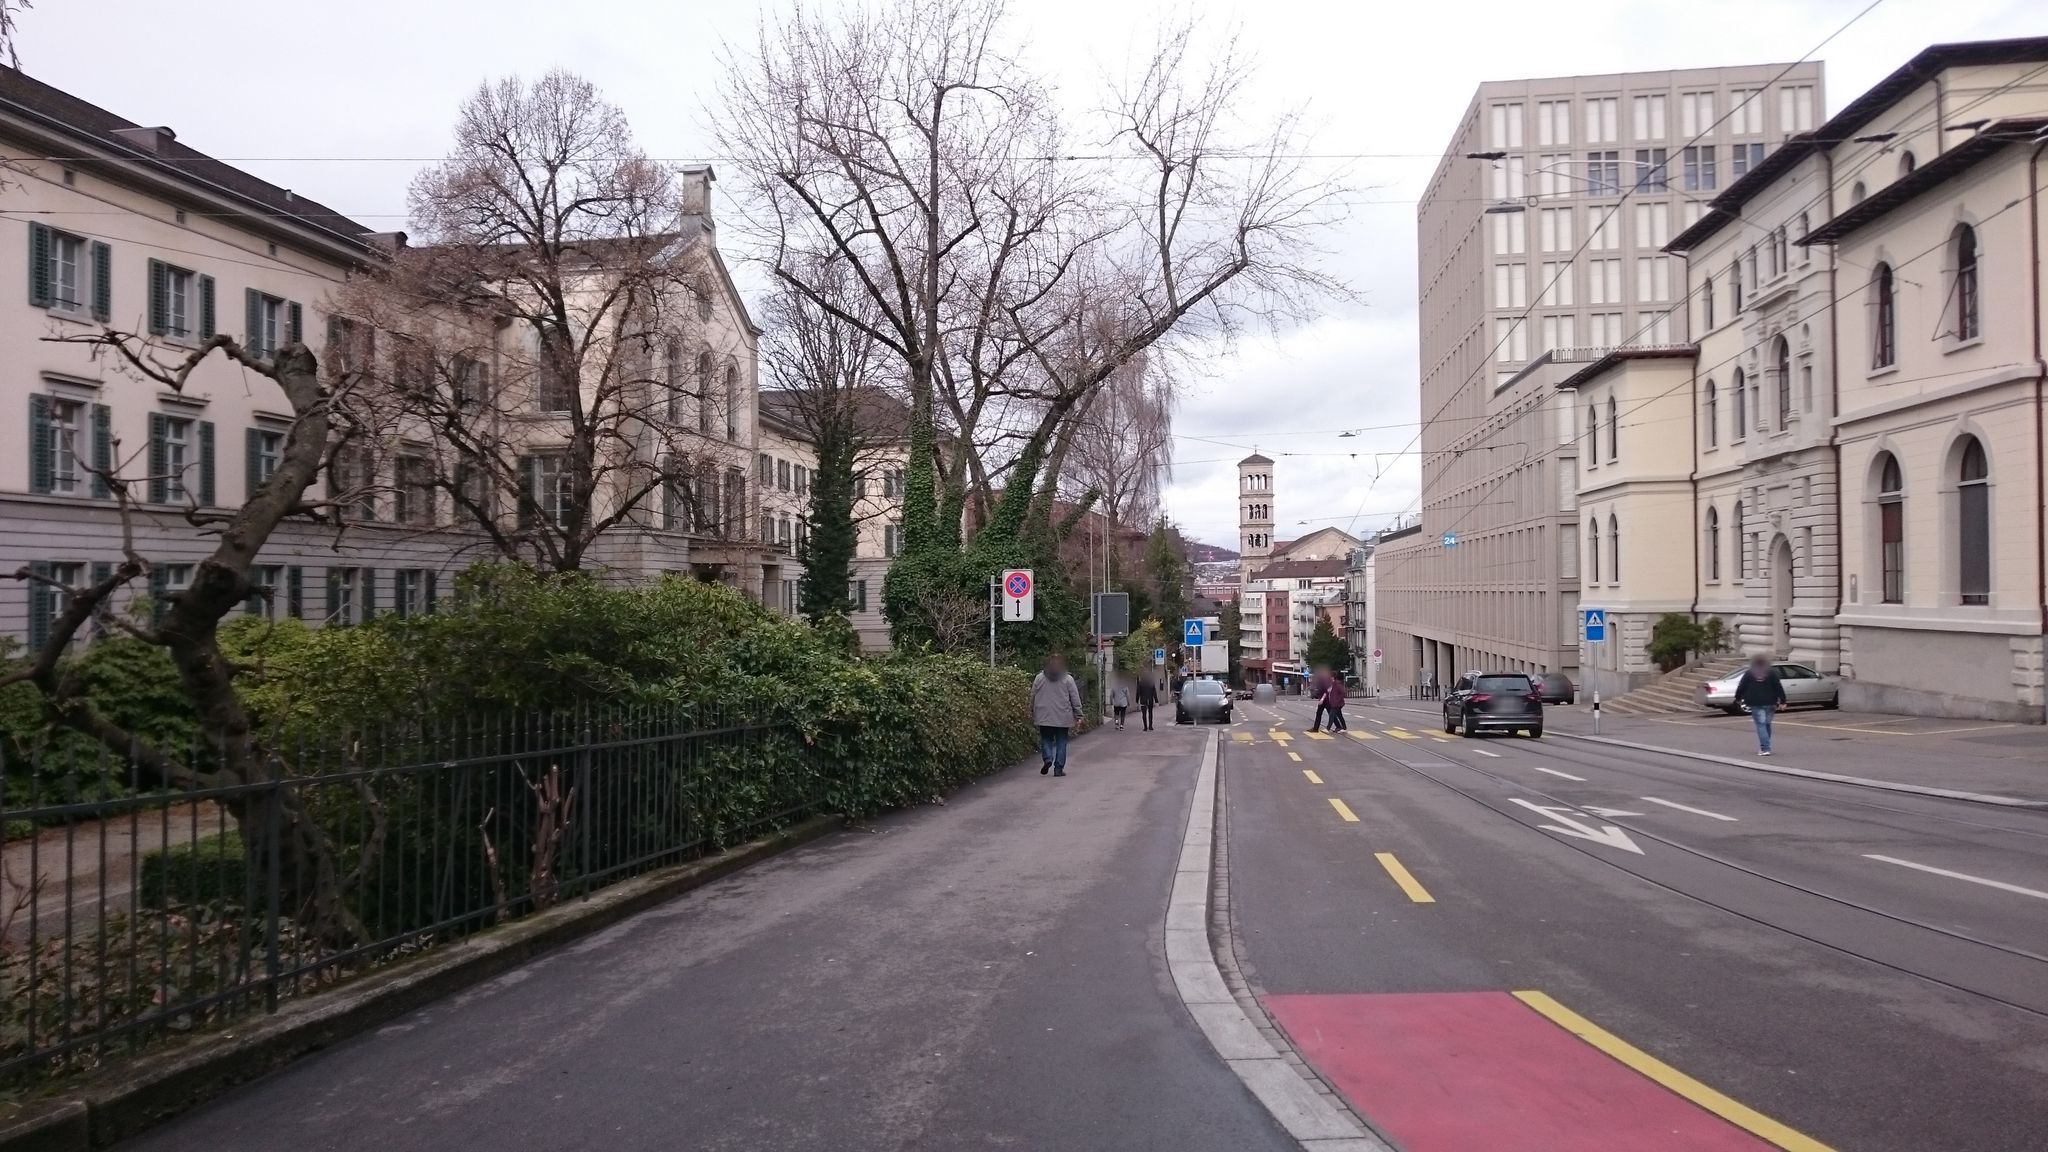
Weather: cloudy
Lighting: day
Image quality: good
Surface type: cycling surface
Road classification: tertiary
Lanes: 2
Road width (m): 2.5
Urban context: urban centre
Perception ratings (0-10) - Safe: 6.93, Lively: 8.13, Beautiful: 6.8, Boring: 0.87, Depressing: 4.47, Wealthy: 9.22